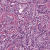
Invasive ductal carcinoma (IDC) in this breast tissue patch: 1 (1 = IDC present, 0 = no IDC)